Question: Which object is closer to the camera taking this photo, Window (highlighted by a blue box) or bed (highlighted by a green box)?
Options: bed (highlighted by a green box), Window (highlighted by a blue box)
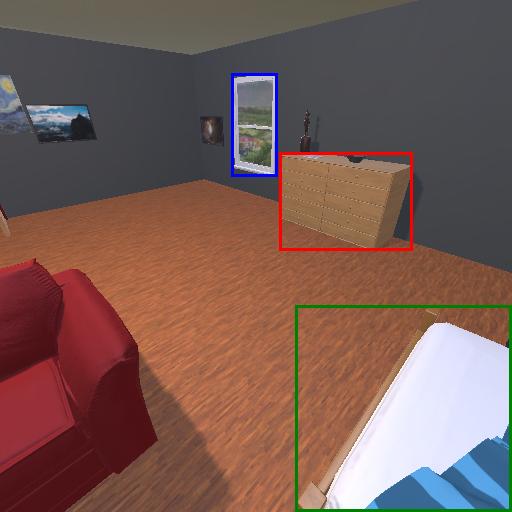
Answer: bed (highlighted by a green box)